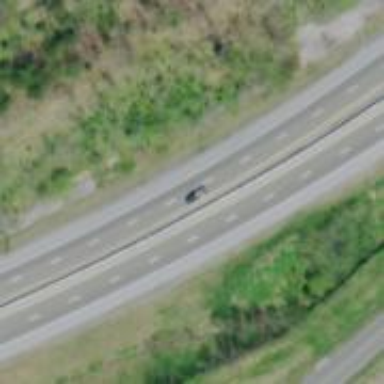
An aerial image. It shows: View of motorway.